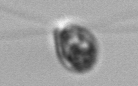
Label: flagellate_morphotype1